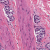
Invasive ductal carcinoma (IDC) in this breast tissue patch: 1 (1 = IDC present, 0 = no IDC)